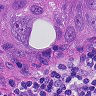
Metastatic tissue present: yes